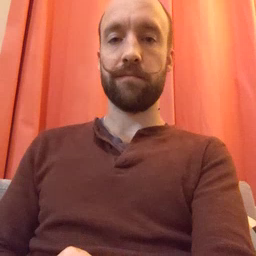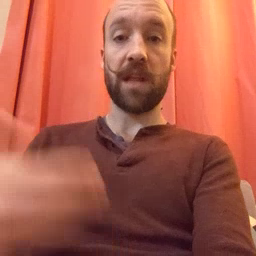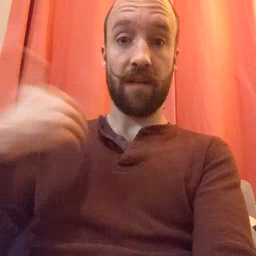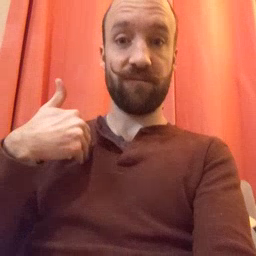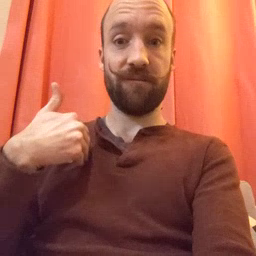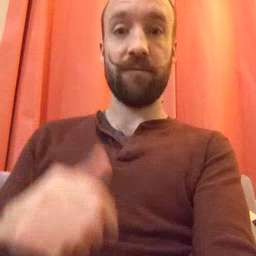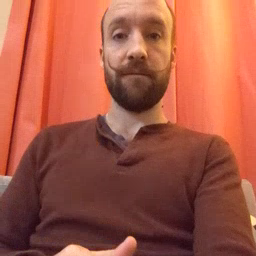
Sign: have